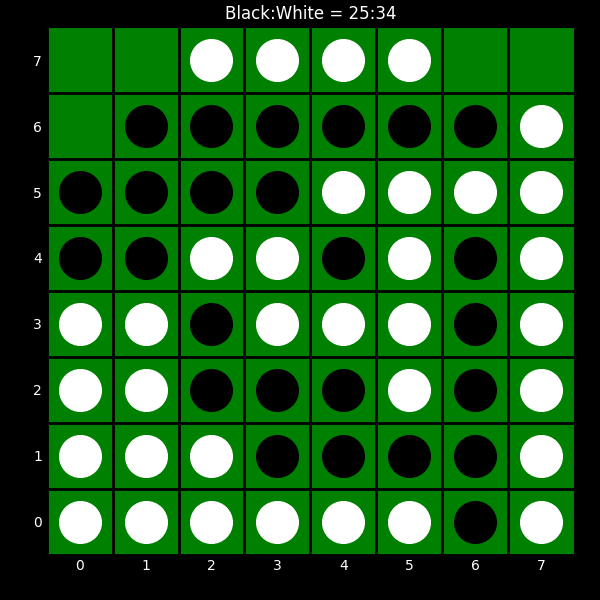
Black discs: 25
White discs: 34